Question: i have chart like this image
this chart created with pie,spline and column.column display correct value y-axis and pie display precent of y-axis and need each peice of pie that relate to column have a same color.im traying to use <URL> in highchart but it dosent work.

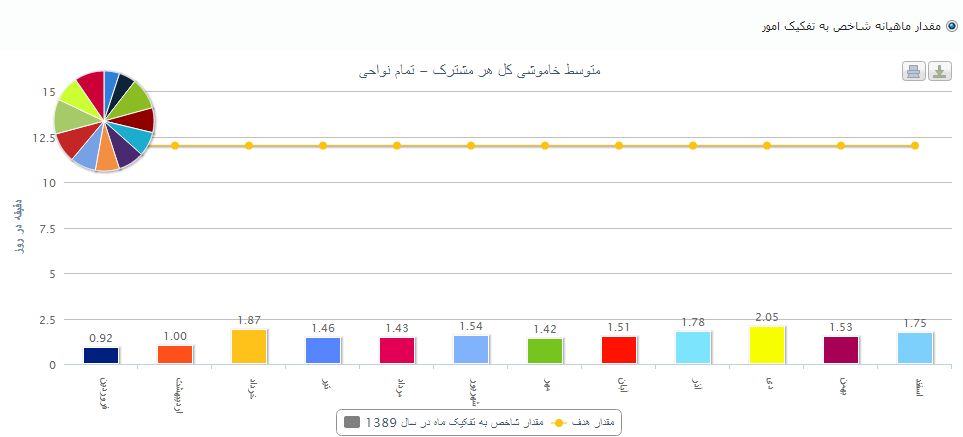
Answer: Set <URL>
'''
$('#container').highcharts({
colors: [ 'red', 'green', 'blue', 'yellow', 'black' ],
series: [{
type: 'column',
name: 'Jane',
colorByPoint: 'true',
data: [3, 2, 1, 3, 4]
},{
type: 'pie',
data: [14, 15, 16, 17,14],
center: [100, 80],
size: 100,
showInLegend: false,
dataLabels: {
enabled: false
}
}]
});
'''